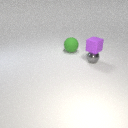
small purple rubber cube above small gray metal sphere